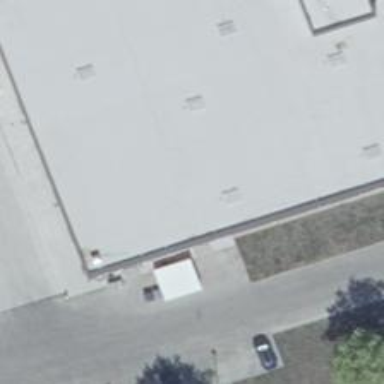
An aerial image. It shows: Shop specializing in motorcycles.